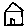
Label: house